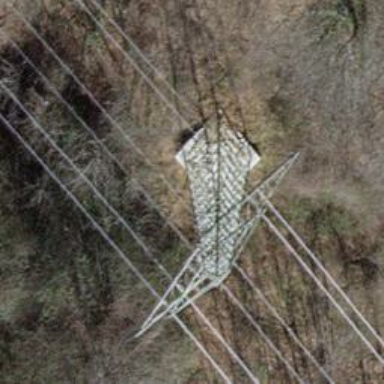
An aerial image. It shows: Lattice structure tower used for power transmission.